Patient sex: M
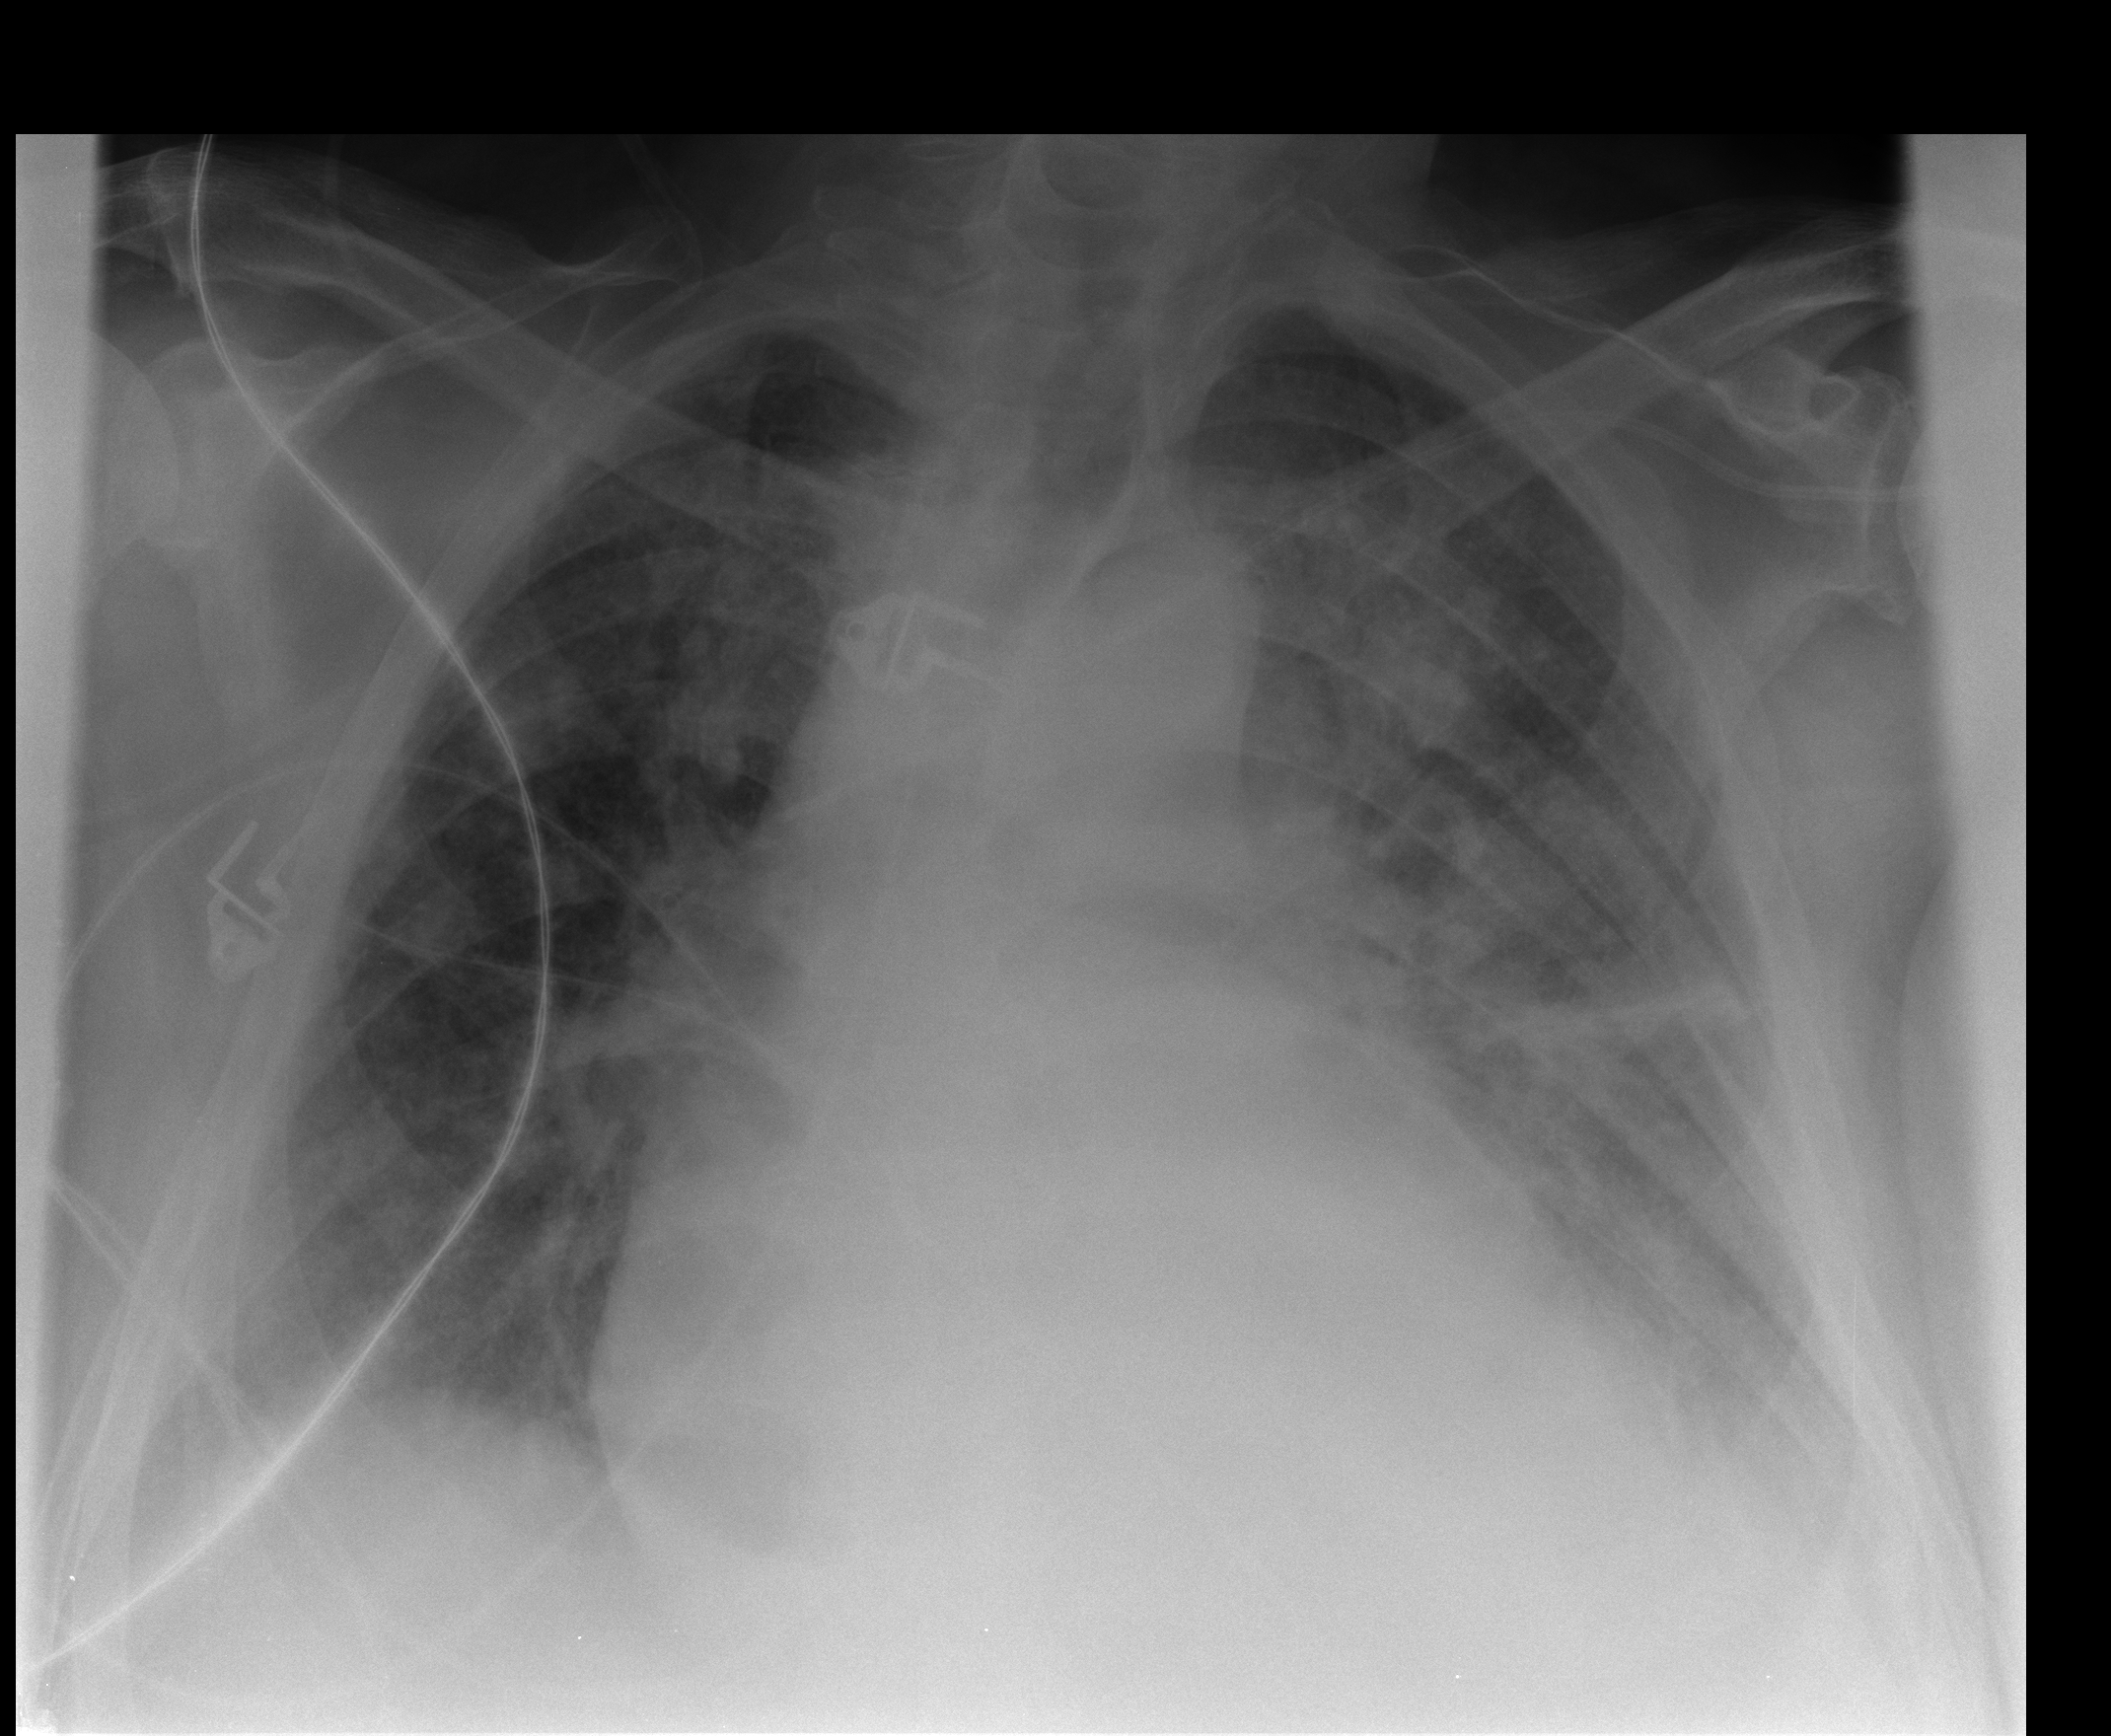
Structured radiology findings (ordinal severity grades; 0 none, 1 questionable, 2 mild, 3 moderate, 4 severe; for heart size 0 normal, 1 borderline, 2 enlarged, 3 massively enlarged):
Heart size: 2
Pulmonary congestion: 2
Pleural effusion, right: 2
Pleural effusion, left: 2
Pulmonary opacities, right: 3
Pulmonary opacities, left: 4
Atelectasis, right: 3
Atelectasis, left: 3